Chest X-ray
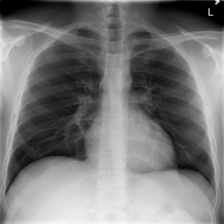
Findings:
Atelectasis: negative
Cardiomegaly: positive
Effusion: negative
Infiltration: negative
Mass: negative
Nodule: negative
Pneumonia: negative
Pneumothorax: negative
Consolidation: negative
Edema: negative
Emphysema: negative
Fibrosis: negative
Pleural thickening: negative
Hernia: negative